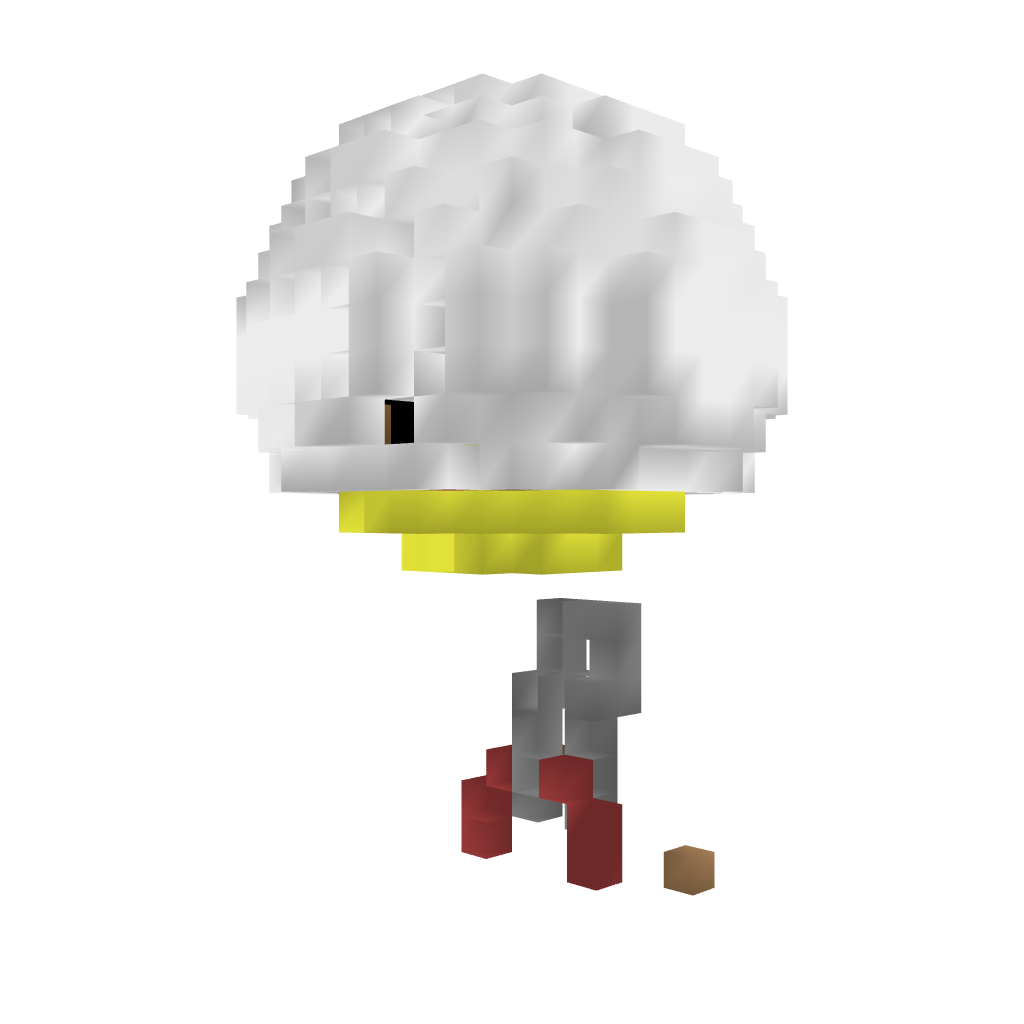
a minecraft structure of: Gumball Machine bad low quality